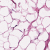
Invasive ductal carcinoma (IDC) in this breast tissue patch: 0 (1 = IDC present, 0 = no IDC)